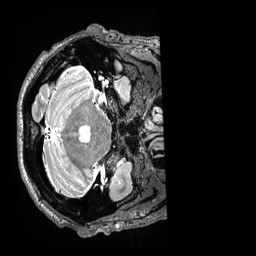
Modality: T2w
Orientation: axial
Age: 35
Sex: male
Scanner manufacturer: siemens
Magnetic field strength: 3 T
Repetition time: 3.2 s
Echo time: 0.564 s